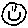
Label: smiley face